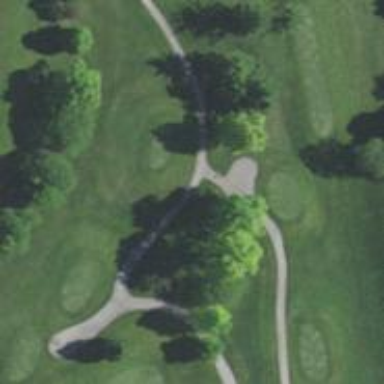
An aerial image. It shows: Path designated for golf carts.